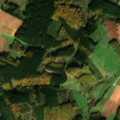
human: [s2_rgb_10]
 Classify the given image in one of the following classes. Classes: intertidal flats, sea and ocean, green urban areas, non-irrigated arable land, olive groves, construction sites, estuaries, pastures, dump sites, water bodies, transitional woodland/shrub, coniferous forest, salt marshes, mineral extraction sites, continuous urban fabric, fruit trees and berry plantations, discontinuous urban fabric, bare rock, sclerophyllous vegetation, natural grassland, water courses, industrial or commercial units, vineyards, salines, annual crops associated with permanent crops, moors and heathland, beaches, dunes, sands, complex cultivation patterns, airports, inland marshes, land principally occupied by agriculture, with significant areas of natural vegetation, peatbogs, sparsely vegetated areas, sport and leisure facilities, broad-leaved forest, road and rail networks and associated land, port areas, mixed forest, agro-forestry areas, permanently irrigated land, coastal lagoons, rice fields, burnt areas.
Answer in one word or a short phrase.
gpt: non-irrigated arable land, complex cultivation patterns, coniferous forest, mixed forest